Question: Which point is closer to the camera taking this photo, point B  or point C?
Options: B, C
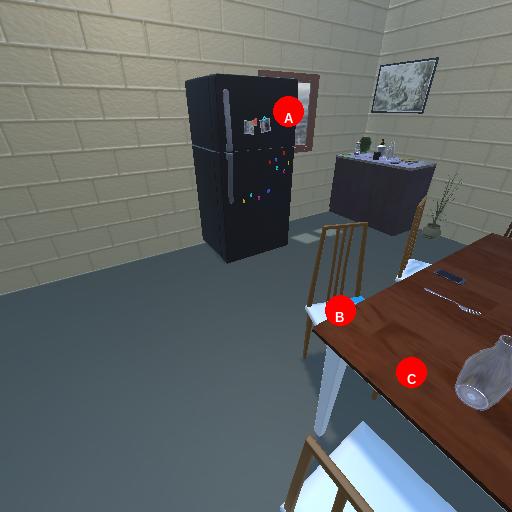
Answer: B